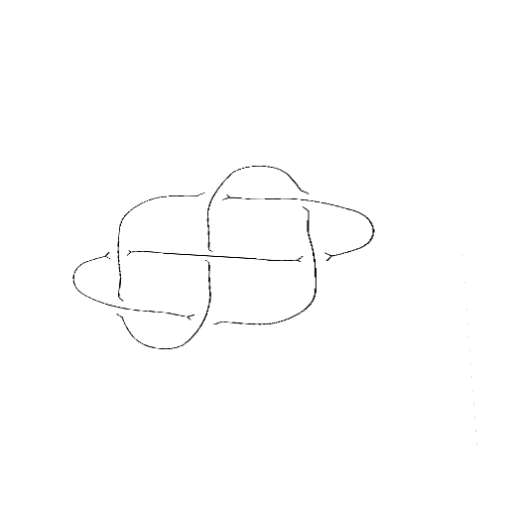
Crossing number: 7